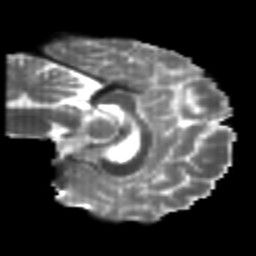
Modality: T2w
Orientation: sagittal
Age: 21
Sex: male
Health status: healthy
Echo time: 0.074 s